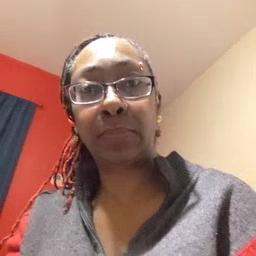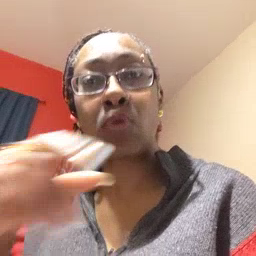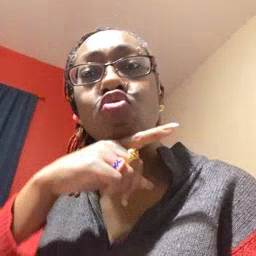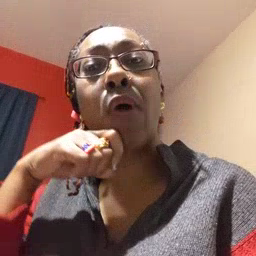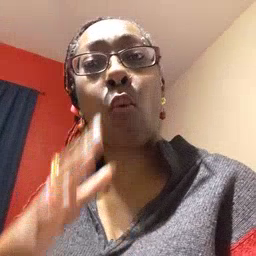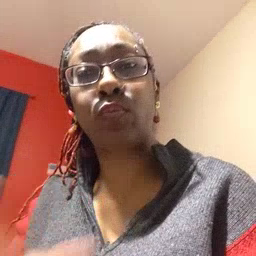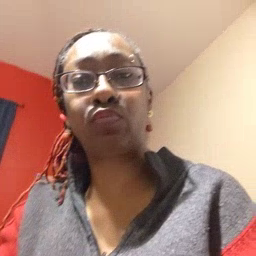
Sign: dryer